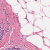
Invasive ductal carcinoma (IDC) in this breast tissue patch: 0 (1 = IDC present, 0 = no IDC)